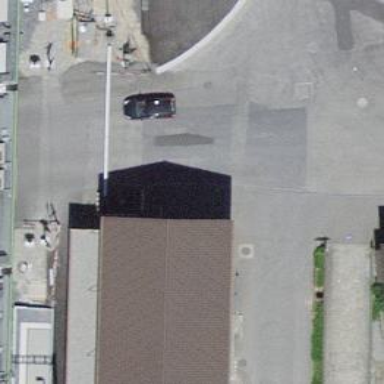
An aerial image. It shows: Train station with gabled roof.